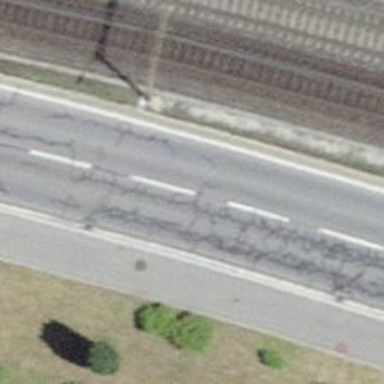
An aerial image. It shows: Primary highway with designated cycle lane.